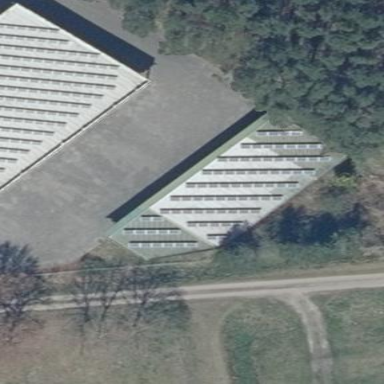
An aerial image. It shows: Small solar photovoltaic panel generator inside building.